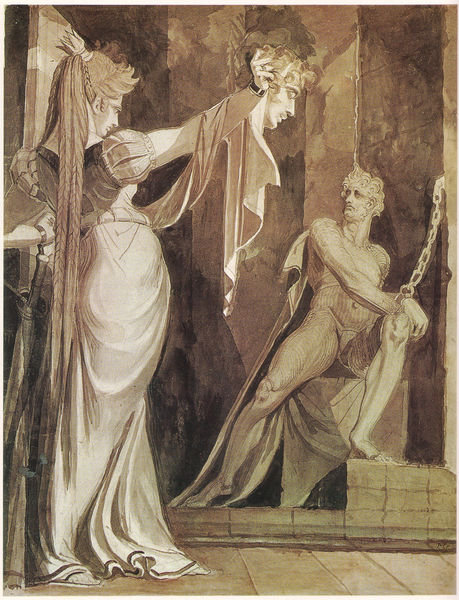
Titel: Kriemhild zeigt Hagen das Haupt Gunthers
Künstler: Johann Heinrich Füssli
Standort: Zürich.
Institution: Kunsthaus
Schlagwörter: akt, dunkel, feder, gemälde, hand, kopf, mann, nackt, umhang, weiß, aquarell, ocker, sitzen, braun, frau, haar, hell, kleid, köpfe, licht, marmor, pfeiler, profil, raum, schwarz, skizze, szene, säule, zeichnung, zimmer, blick, dame, gebäude, schleier, tuch, beige, schleife, bart, architektur, enthauptet, falten, geköpft, geschichte, haupt, herodes, historie, holofernes, johannes, judith, lang, mord, rache, salome, schädel, sockel, stein, steine, tot, täufer, bild, innenraum, öl, boden, figur, gewand, haare, interieur, mantel, sitzend, stoff, gewänder, saum, theater, tänzerin, krone, locken, statue, papier, ecke, mieder, zöpfe, kette, mauer, grafik, graphik, dielen, sepia, jugendstil, zopf, muskeln, stufe, stufen, faltenwurf, podest, zeigen, schauspiel, fussboden, fugen, keller, laviert, schild, tusche, maske, palast, druck, druckgraphik, druckgrafik, stich, gefangen, schwert, ketten, mosaik, dielenboden, entwurf, mythologie, pinsel, göttin, tinte, jüngling, gefängnis, kerker, antik, qual, gefangene, erhoben, königin, macht, gefangener, herkules, athene, biblisch, nackter mann, vorzeichnung, johannes der täufer, warnung, gefesselt, grausam, hochhalten, angekettet, abgeschlagen, gewnd, fesselung, verlies, mart, hl johannes, lichteifall, ärmel7lavierung, in ketten, potest